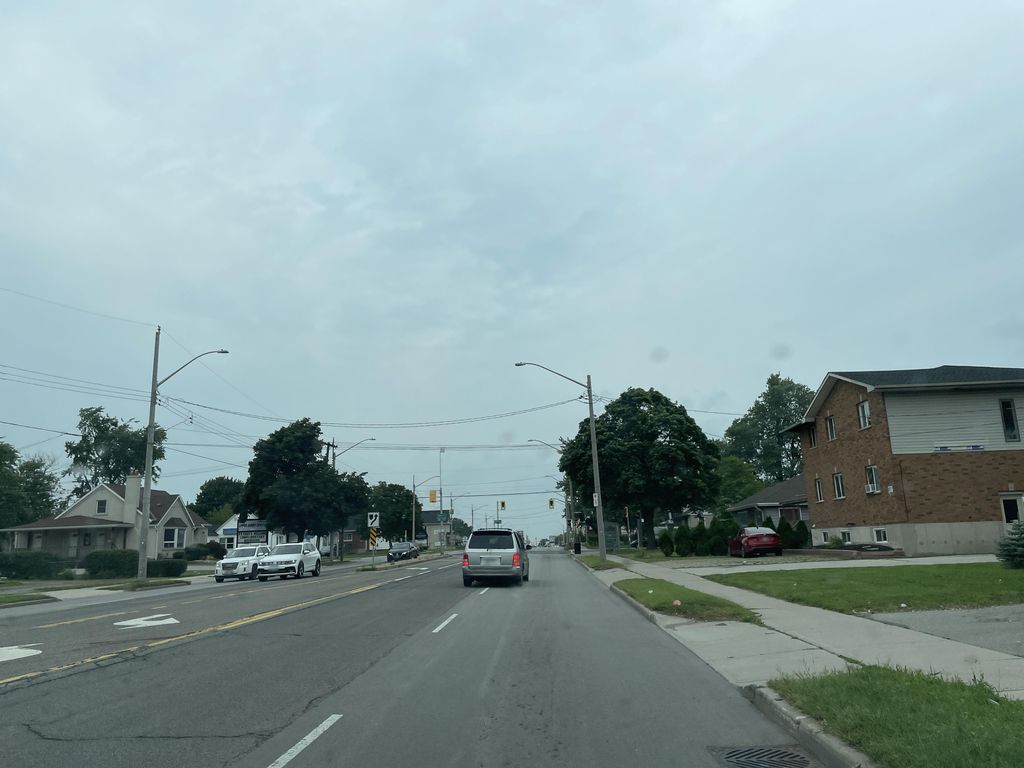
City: hamilton